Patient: sex M, age 45
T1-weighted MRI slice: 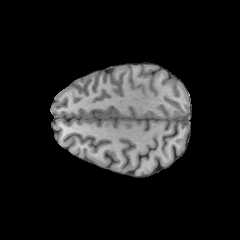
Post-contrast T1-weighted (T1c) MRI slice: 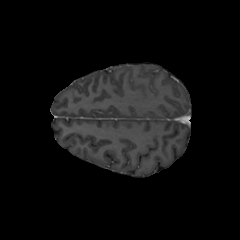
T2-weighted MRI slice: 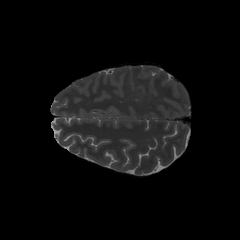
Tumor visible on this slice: no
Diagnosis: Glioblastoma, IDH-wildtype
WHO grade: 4